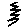
Label: zigzag